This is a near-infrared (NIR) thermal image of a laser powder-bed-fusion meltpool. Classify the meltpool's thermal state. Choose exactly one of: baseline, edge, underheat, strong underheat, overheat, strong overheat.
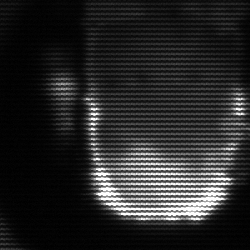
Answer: baseline